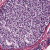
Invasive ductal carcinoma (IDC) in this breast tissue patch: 0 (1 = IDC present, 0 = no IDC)